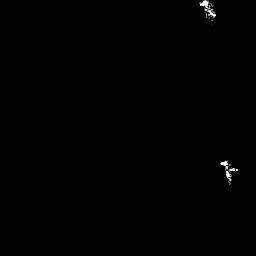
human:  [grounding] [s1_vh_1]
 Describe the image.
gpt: In the satellite image, there is  <ref>1 small ship </ref> <box>[[76, 0, 85, 7, 0]]</box> located at top right,  <ref>1 small ship </ref> <box>[[85, 61, 92, 69, 0]]</box> located at right.